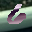
Label: 6